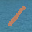
Label: 1